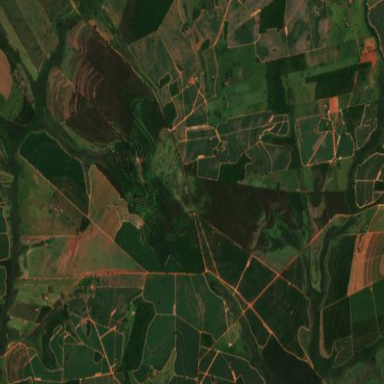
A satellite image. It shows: Rubber tree orchard with mature trees.